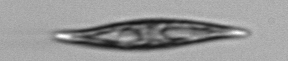
Label: Pleurosigma